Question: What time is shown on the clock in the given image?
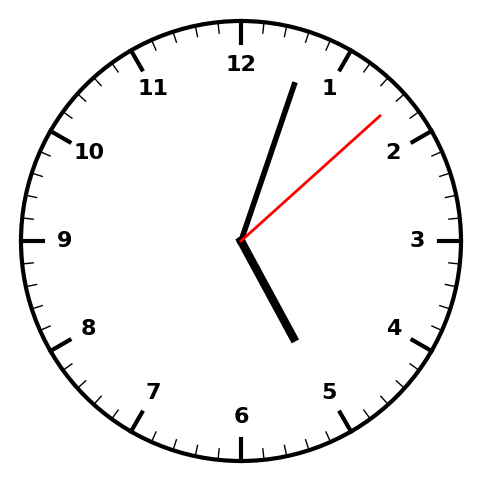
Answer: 05:03:08